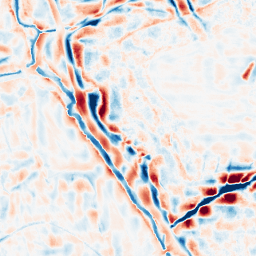
Category: wavelet
Decomposition family: wavelet_dwt
Decomposition parameters: wavelet: sym4
level: 4
Upsampling method: sinc_hamming
Upsampling parameters: scale: 8
kernel_size: 16
Upsampling scale: 8